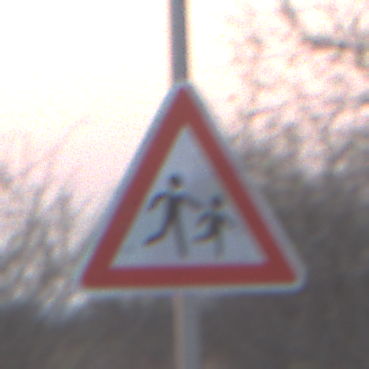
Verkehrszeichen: KinderLinks
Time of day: SunriseSunset
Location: Outdoor (Nature)
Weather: Clear
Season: NotSpecified
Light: Natural